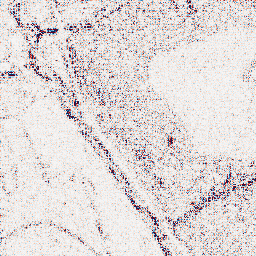
Category: wavelet
Decomposition family: wavelet_biorthogonal
Decomposition parameters: wavelet: bior5.5
level: 1
Upsampling method: quintic
Upsampling parameters: scale: 2
Upsampling scale: 2